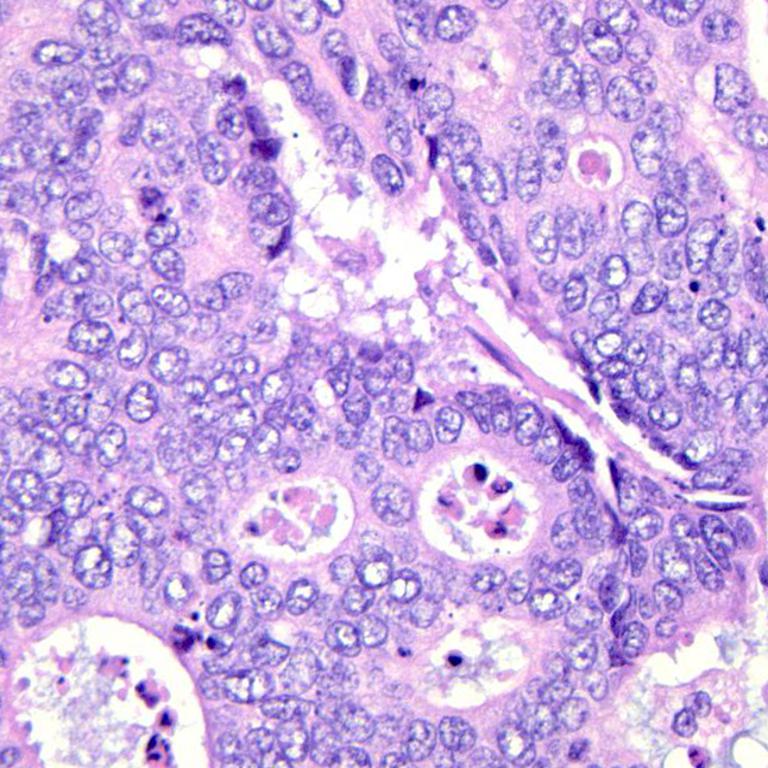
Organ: colon
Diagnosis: adenocarcinomas